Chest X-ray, AP view. Patient: 47 years old, sex F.
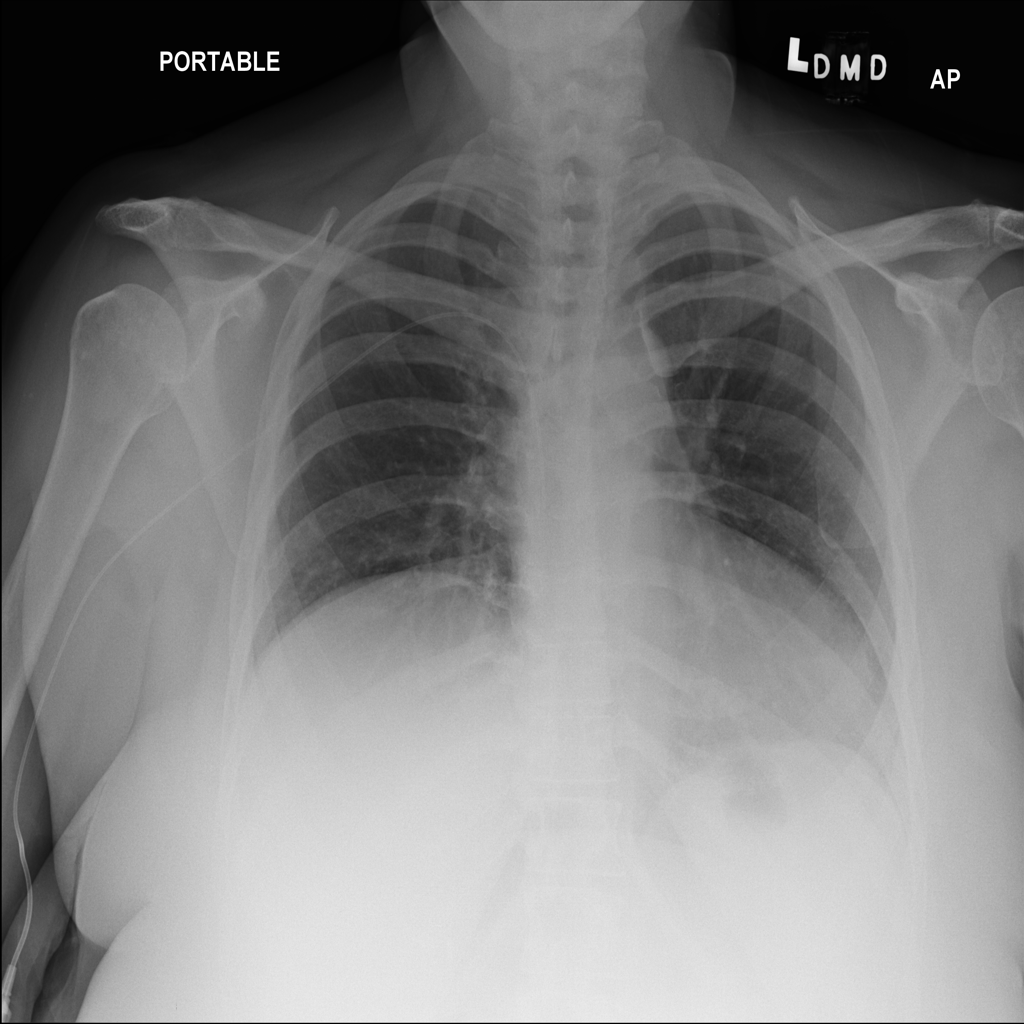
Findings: No Finding